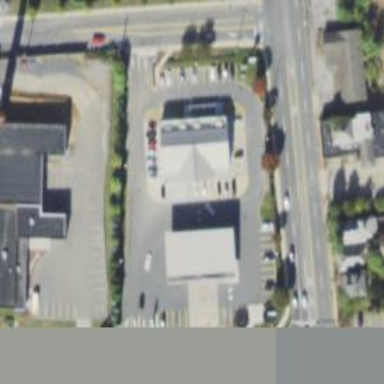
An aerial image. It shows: Convenience shop.